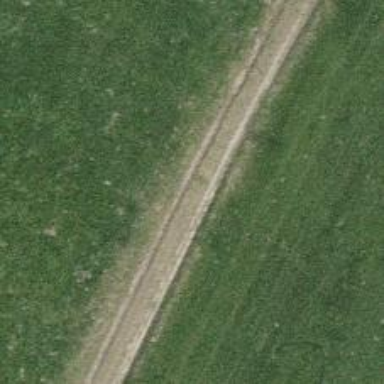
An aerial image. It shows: Unpaved track with grade3 tracktype.